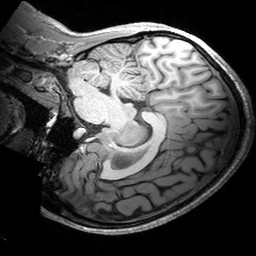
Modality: T1w
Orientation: sagittal
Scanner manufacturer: siemens
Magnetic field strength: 3 T
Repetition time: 2.53 s
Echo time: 0.00299 s